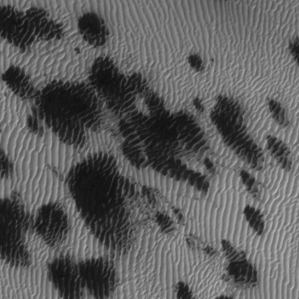
Label: frost